Question: What is the meaning of the following icon next to a request in Fiddler's web sessions (looks like a pencil writing on a sheet of paper)?

It isn't listed in the <URL>.
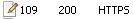
Answer: Answer found:
When pressing , the currently highlighted session becomes editable, and the icon changes to the above. Pressing again reverts to the former state.
(same effect achieved by right-click -> Unlock For Editing)